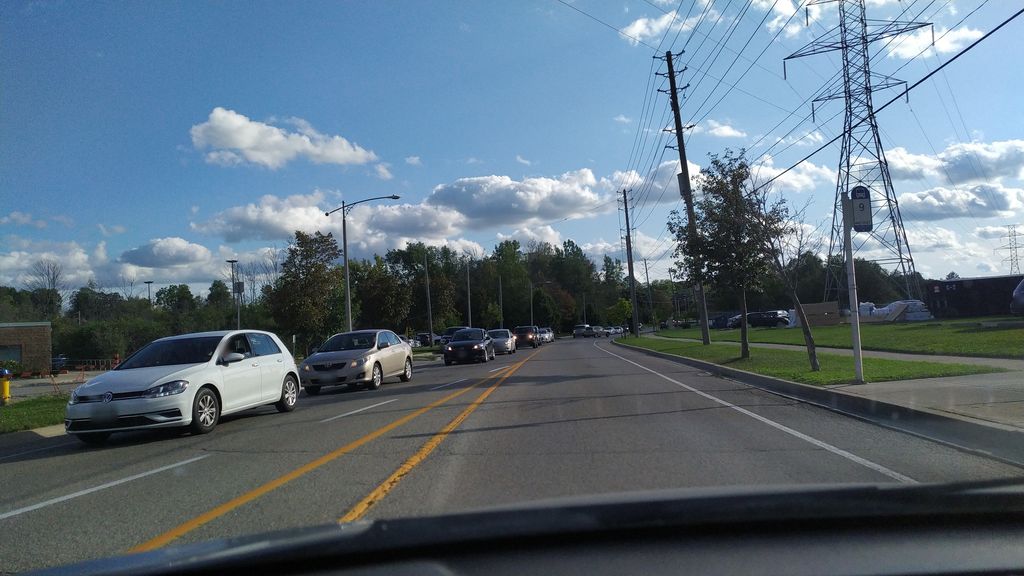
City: kitchener-waterloo